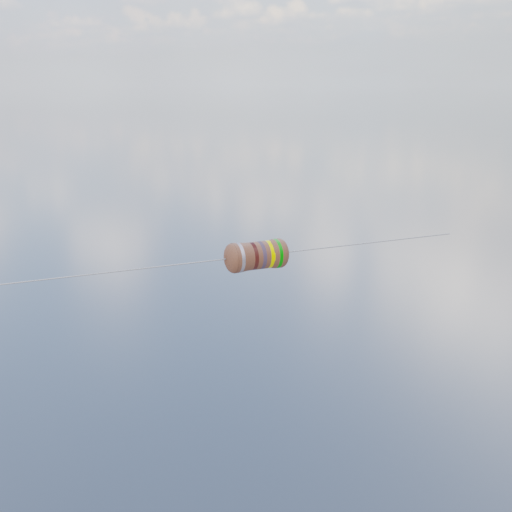
Resistor colour bands (in order): silver, brown, gray, yellow, green